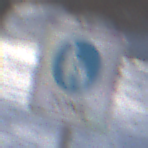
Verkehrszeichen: BeginnFussgaengerzone
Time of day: MorningAfternoon
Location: Outdoor (Nature)
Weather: PartlyCloudy
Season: Winter
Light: Natural